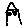
Label: house